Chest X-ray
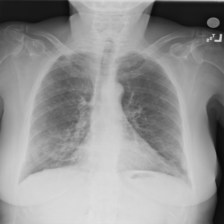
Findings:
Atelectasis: negative
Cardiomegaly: negative
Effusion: negative
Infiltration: negative
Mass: negative
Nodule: negative
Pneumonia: negative
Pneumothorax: negative
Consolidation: negative
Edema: negative
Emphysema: negative
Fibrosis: negative
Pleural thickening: negative
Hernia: negative